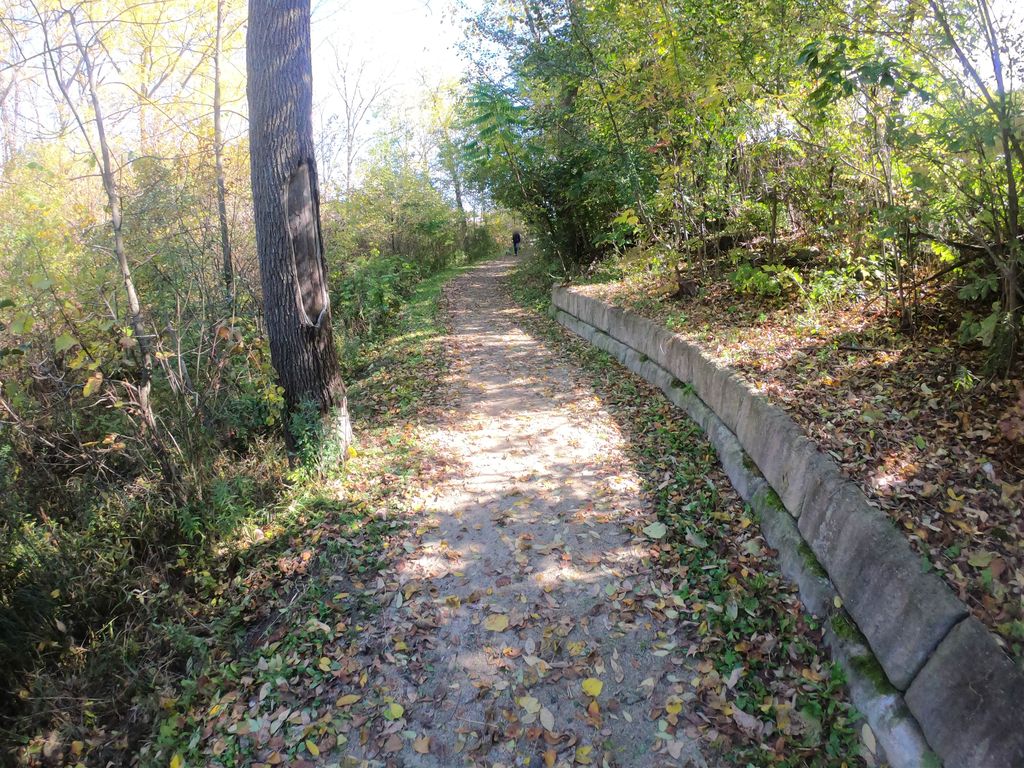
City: kitchener-waterloo